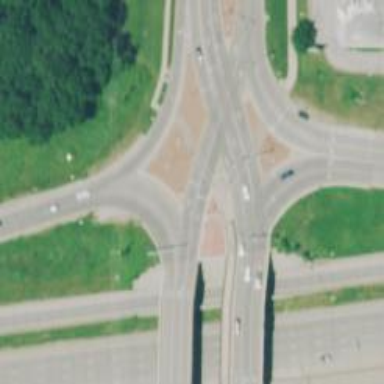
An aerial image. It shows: Motorway link at Diverging Diamond Interchange (DDI).